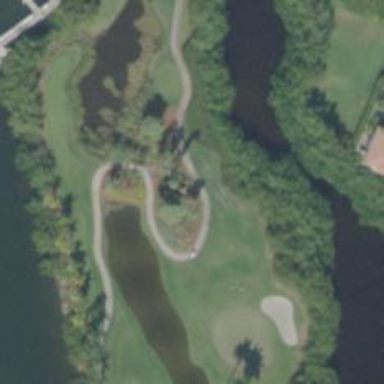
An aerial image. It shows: Golf hole.